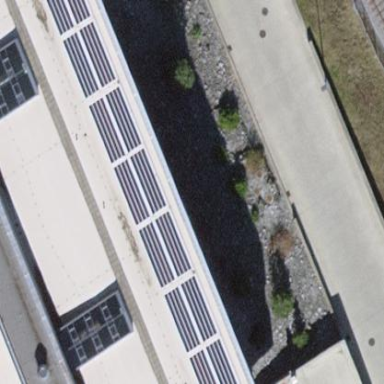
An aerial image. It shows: Solar power generator with photovoltaic panels.